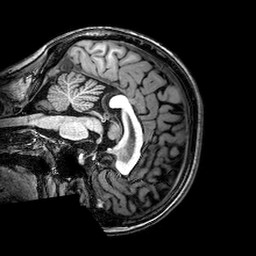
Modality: T1w
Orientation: sagittal
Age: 20
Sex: female